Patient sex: M
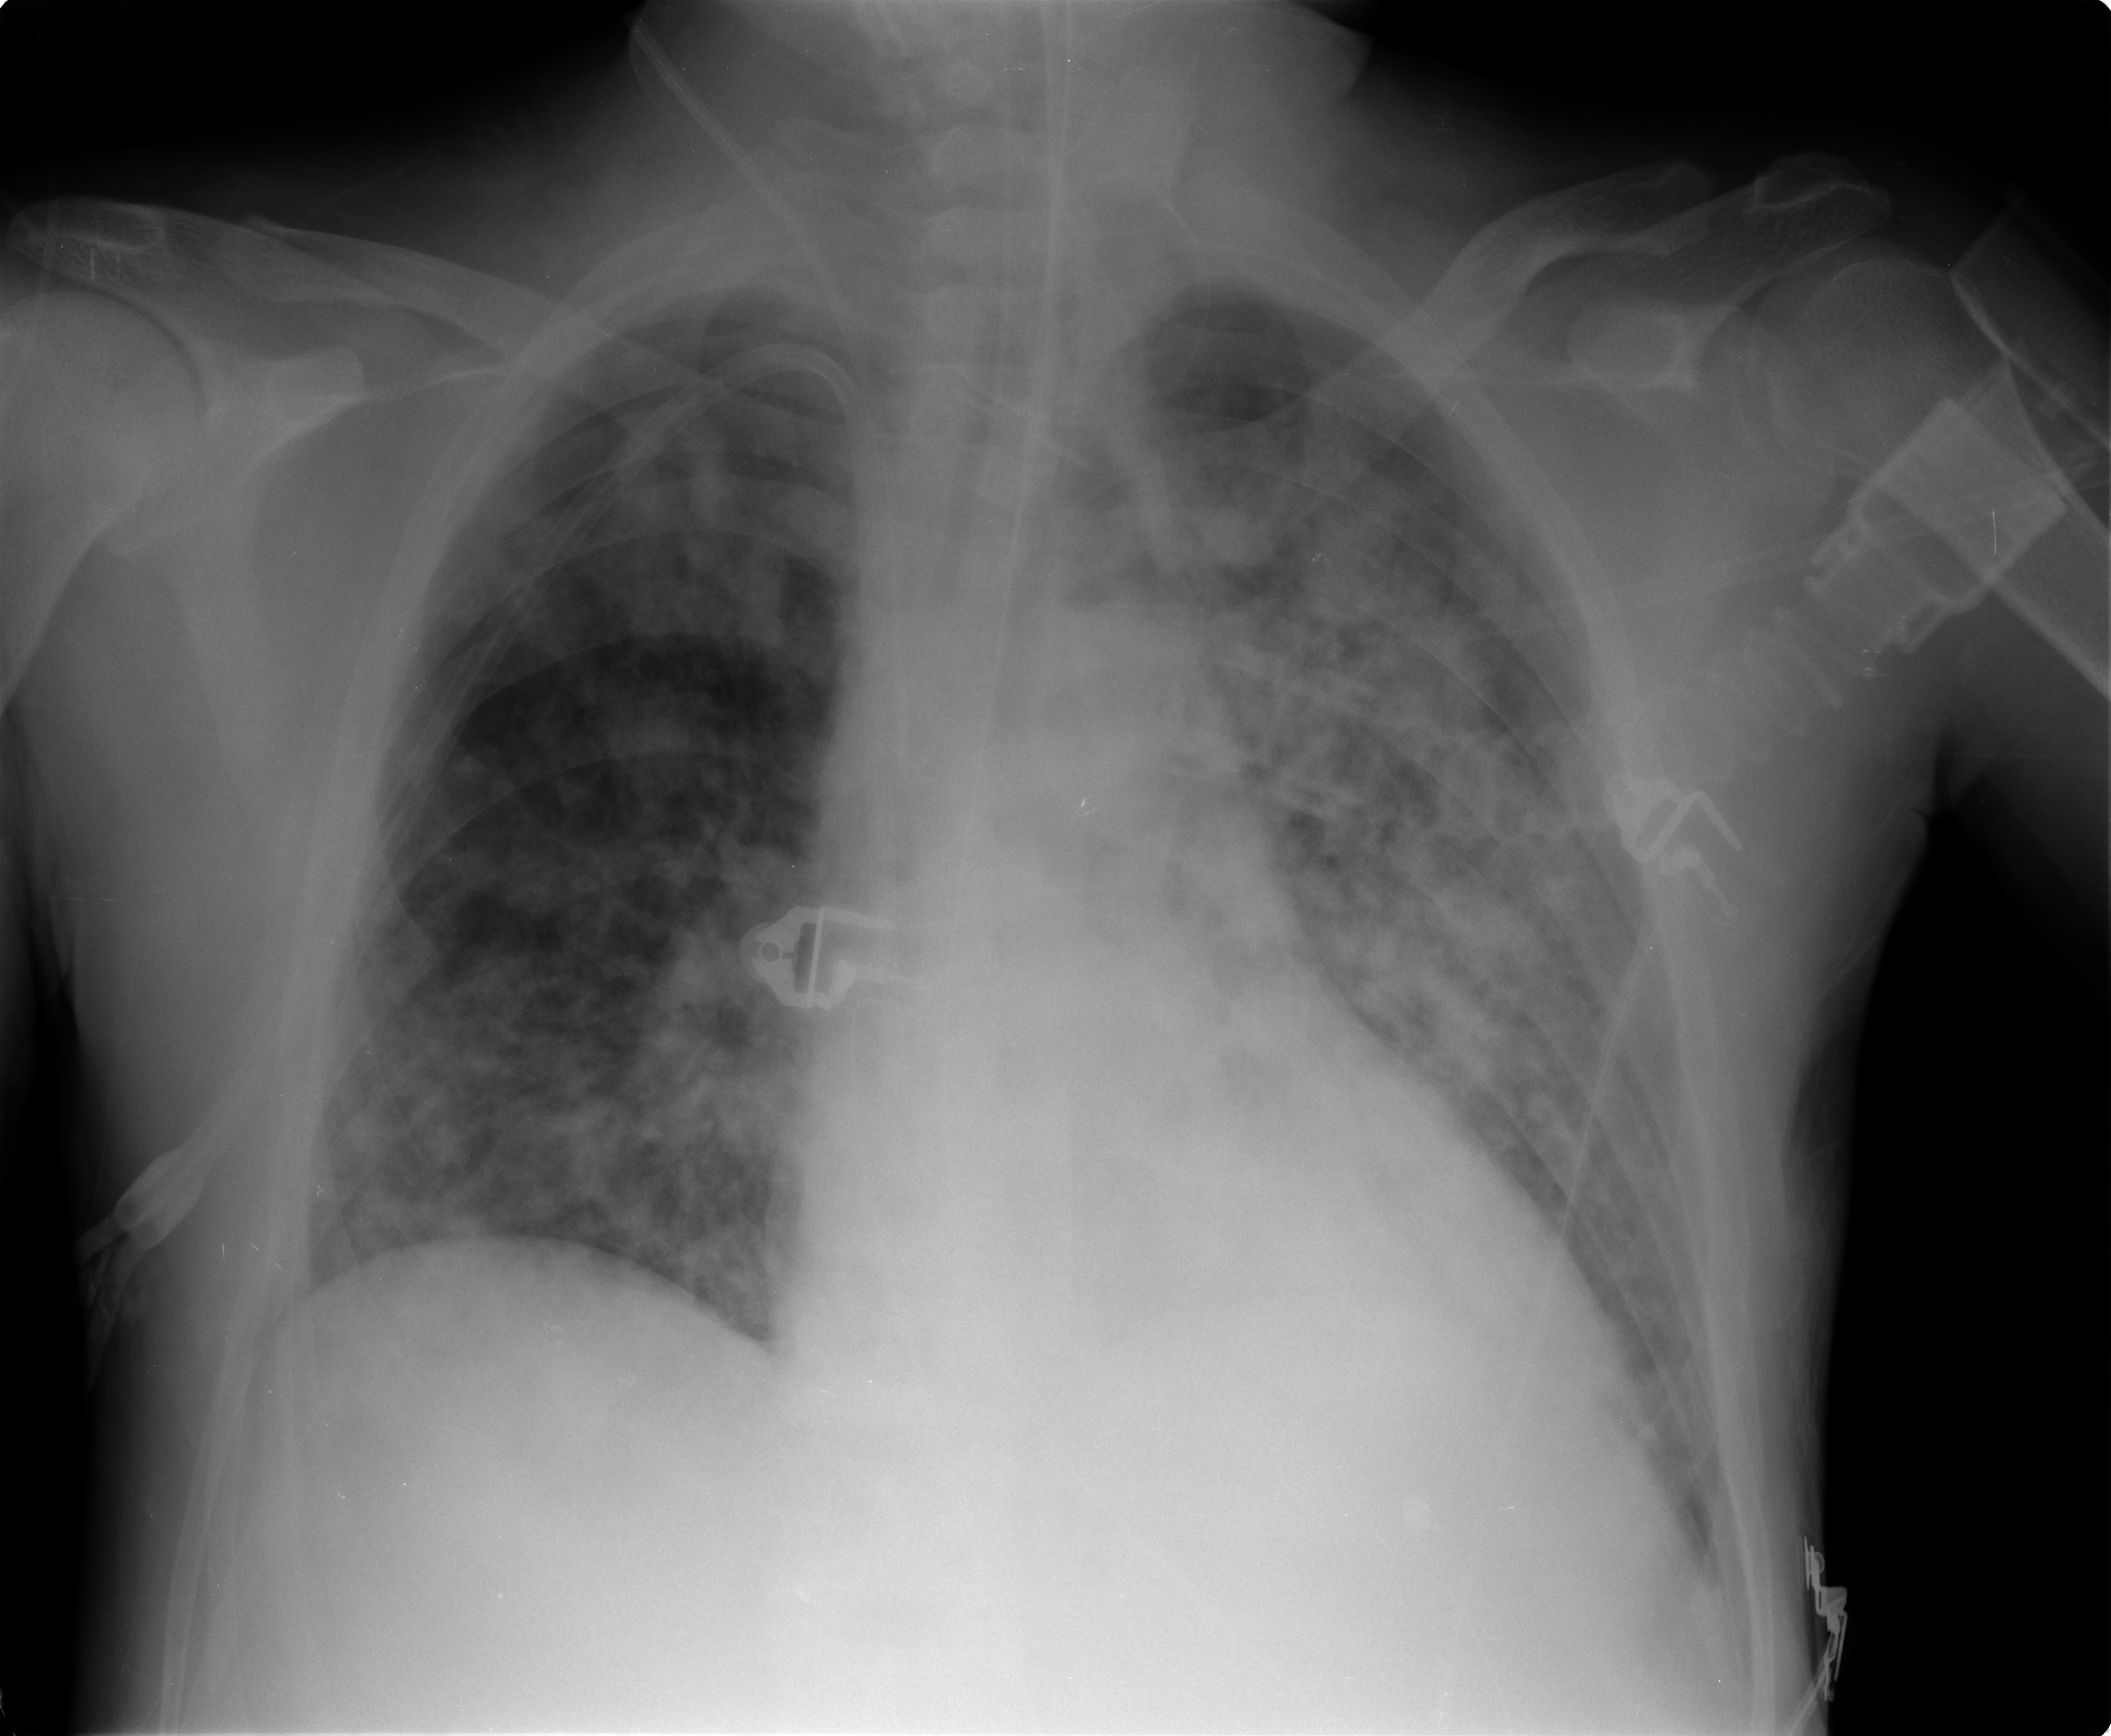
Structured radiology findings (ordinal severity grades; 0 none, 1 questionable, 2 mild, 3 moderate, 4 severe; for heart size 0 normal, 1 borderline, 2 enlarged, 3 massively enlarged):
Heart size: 2
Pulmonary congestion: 0
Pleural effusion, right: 0
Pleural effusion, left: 0
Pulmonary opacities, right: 3
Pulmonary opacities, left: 4
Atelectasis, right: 0
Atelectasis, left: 0